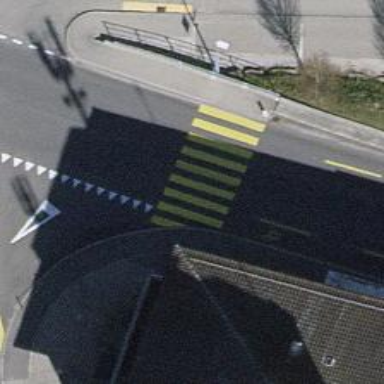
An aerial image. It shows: Uncontrolled zebra crossing on the road.